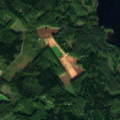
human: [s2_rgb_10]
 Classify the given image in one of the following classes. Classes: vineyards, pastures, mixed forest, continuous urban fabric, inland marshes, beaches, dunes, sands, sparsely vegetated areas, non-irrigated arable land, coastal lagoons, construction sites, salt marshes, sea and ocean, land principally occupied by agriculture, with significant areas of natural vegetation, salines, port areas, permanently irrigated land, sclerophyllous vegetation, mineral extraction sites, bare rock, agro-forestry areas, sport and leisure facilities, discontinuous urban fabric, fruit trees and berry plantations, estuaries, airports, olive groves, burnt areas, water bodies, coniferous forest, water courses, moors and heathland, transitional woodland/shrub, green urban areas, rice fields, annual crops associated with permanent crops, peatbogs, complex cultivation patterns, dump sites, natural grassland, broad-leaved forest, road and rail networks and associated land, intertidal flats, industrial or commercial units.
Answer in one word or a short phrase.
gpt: land principally occupied by agriculture, with significant areas of natural vegetation, coniferous forest, mixed forest, water bodies